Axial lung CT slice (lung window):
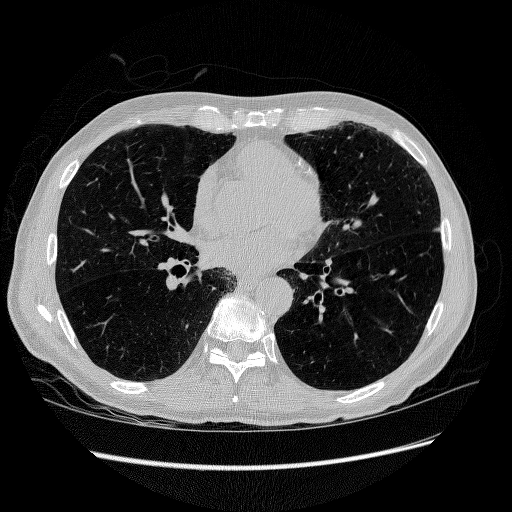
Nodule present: no